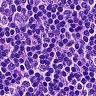
Metastatic tissue present: no